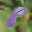
Label: 8